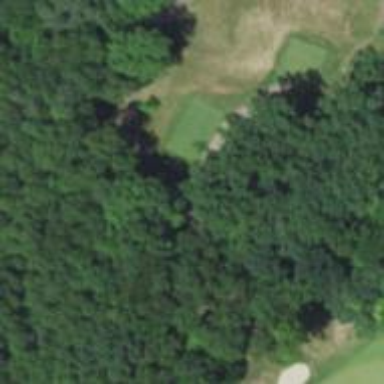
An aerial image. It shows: Path for both roads and golfers.